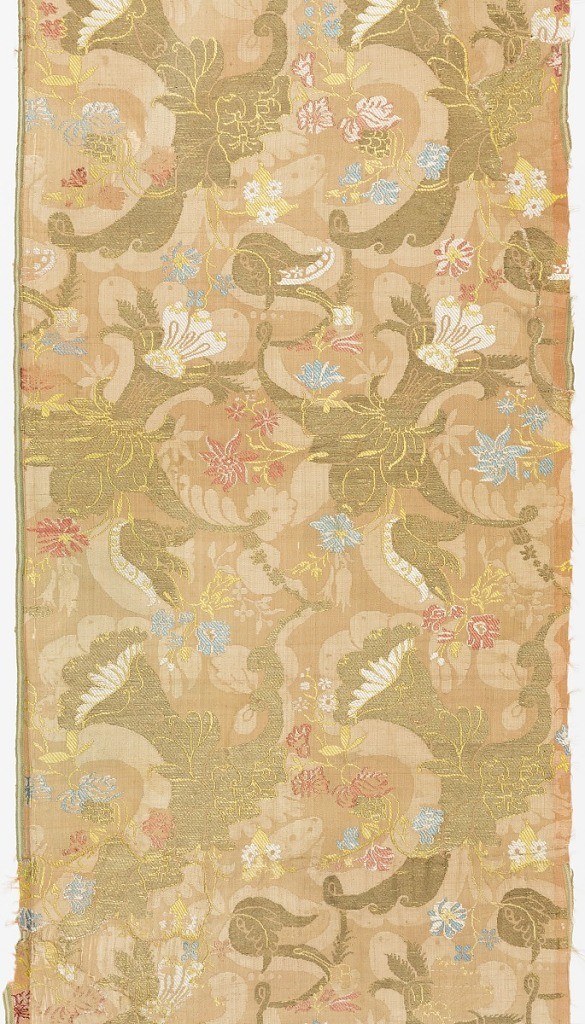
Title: Textile
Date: late 17th–early 18th century
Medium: silk, metallic yarns Technique: damask weave fragment with 5-harness satin, discontinuous supplementary weft patterning (brocaded) bound on front in ¼ twill
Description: Apricot damask weave silk brocaded with metallic yarns and pink, blue and yellow silk showing design of florals in the ‘bizarre' style. Bold curving pattern has side-by-side repeating floral vines. Both selvages present.